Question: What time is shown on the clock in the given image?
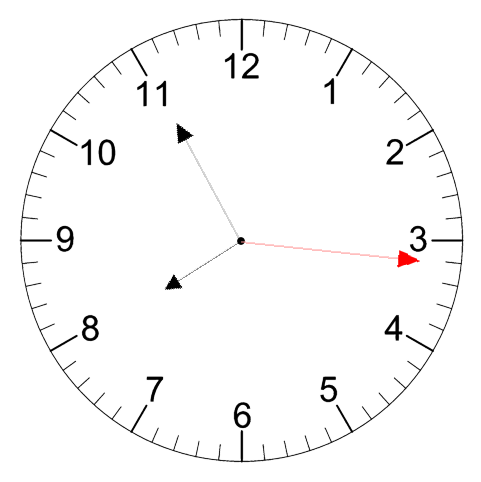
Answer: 07:55:16